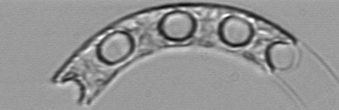
Label: Eucampia